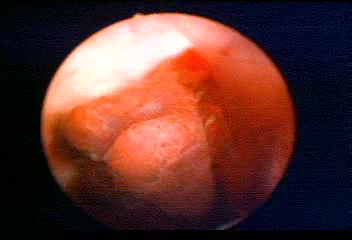
Modality: WLC
Class: Malignant
Subclass: HighGradePapillary
Lesion: L1
Stage: T2
Morphology: Papillary
Bladder cancer association: Yes
Annotated structures: Tumor